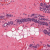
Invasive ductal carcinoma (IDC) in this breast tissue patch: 0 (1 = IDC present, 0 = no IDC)